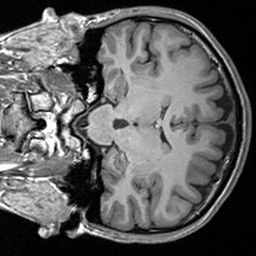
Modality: T1w
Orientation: coronal
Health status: healthy
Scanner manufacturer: siemens
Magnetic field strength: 3 T
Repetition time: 1.9 s
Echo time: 0.00227 s